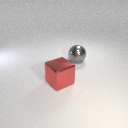
large gray metal sphere behind large red metal cube